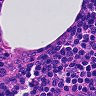
Metastatic tissue present: no